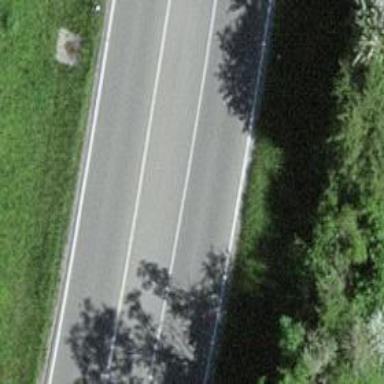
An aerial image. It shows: Asphalt road classified as primary highway.